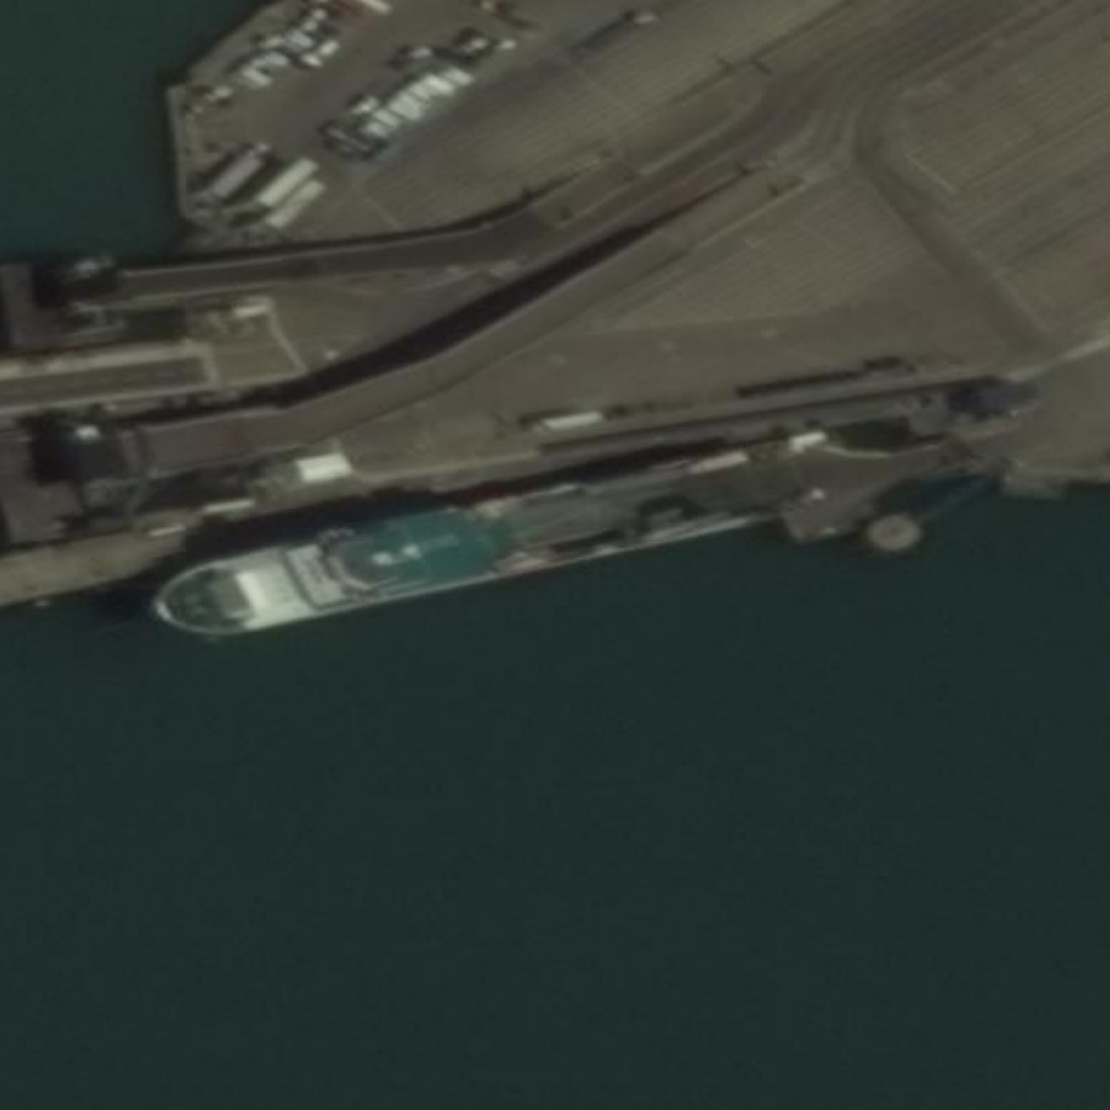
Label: civil